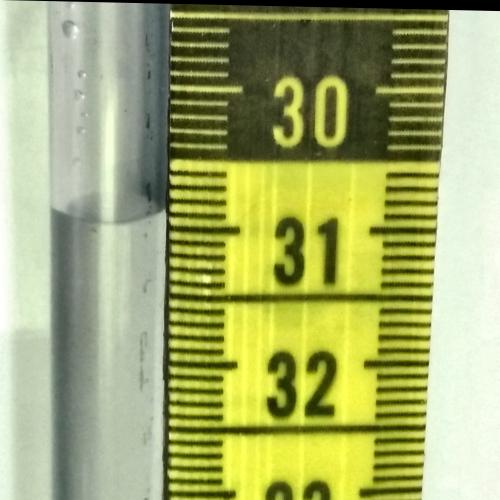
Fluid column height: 30.9 cm